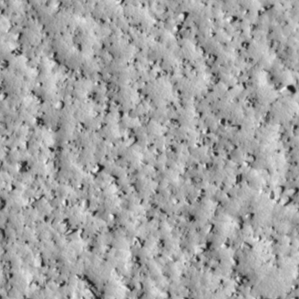
Label: non_frost